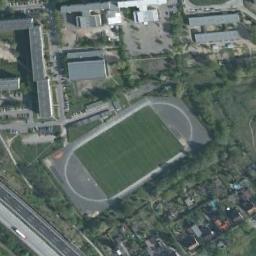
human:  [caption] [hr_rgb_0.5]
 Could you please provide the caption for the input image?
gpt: There are many buildings next to the ground track field .

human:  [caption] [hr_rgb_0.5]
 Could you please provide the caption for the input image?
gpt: The ground track field is surrounded by some trees and buildings arranged neatly .

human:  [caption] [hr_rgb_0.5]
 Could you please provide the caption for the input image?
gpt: A track and field is built in the middle of a residential area, Surrounded by a lot of vegetation .

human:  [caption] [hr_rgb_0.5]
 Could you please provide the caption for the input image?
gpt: The shape of the track is almost rectangular .

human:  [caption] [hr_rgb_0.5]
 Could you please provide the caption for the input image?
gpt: There are many green trees around the ground track field with a white track .